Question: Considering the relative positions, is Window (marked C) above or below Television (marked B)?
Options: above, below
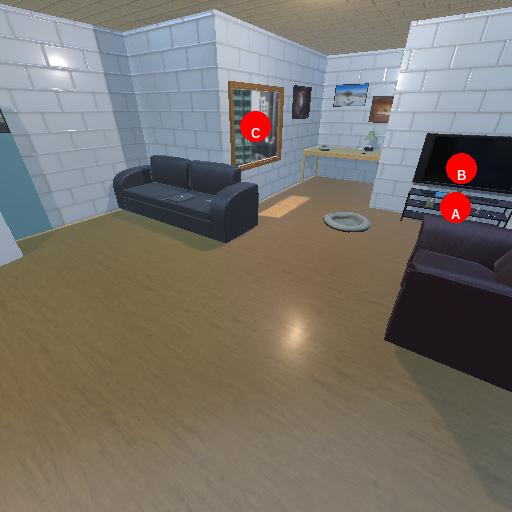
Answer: above